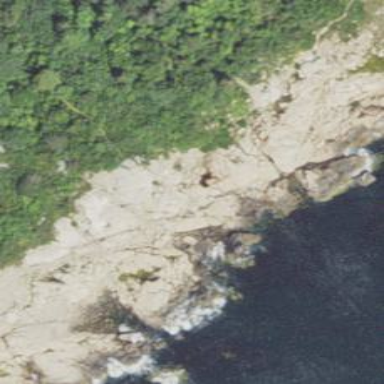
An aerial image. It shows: Cliff in nature.